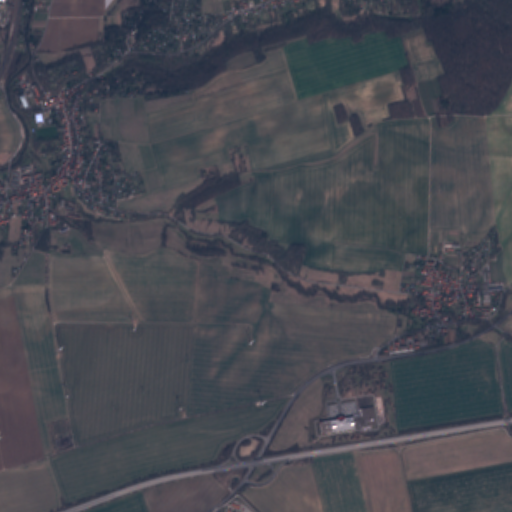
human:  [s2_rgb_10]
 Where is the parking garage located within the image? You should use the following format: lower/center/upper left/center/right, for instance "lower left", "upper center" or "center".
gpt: The parking garage is located in the lower right of the image.
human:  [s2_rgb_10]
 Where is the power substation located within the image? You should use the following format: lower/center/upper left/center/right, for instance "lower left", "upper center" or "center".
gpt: The power substation is located in the upper left of the image.
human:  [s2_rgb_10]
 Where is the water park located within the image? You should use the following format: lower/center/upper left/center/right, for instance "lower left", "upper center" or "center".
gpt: The water park is located in the upper left of the image.
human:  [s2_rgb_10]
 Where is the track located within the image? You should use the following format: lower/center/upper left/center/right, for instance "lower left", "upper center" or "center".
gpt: There is no track in the image.